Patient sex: F
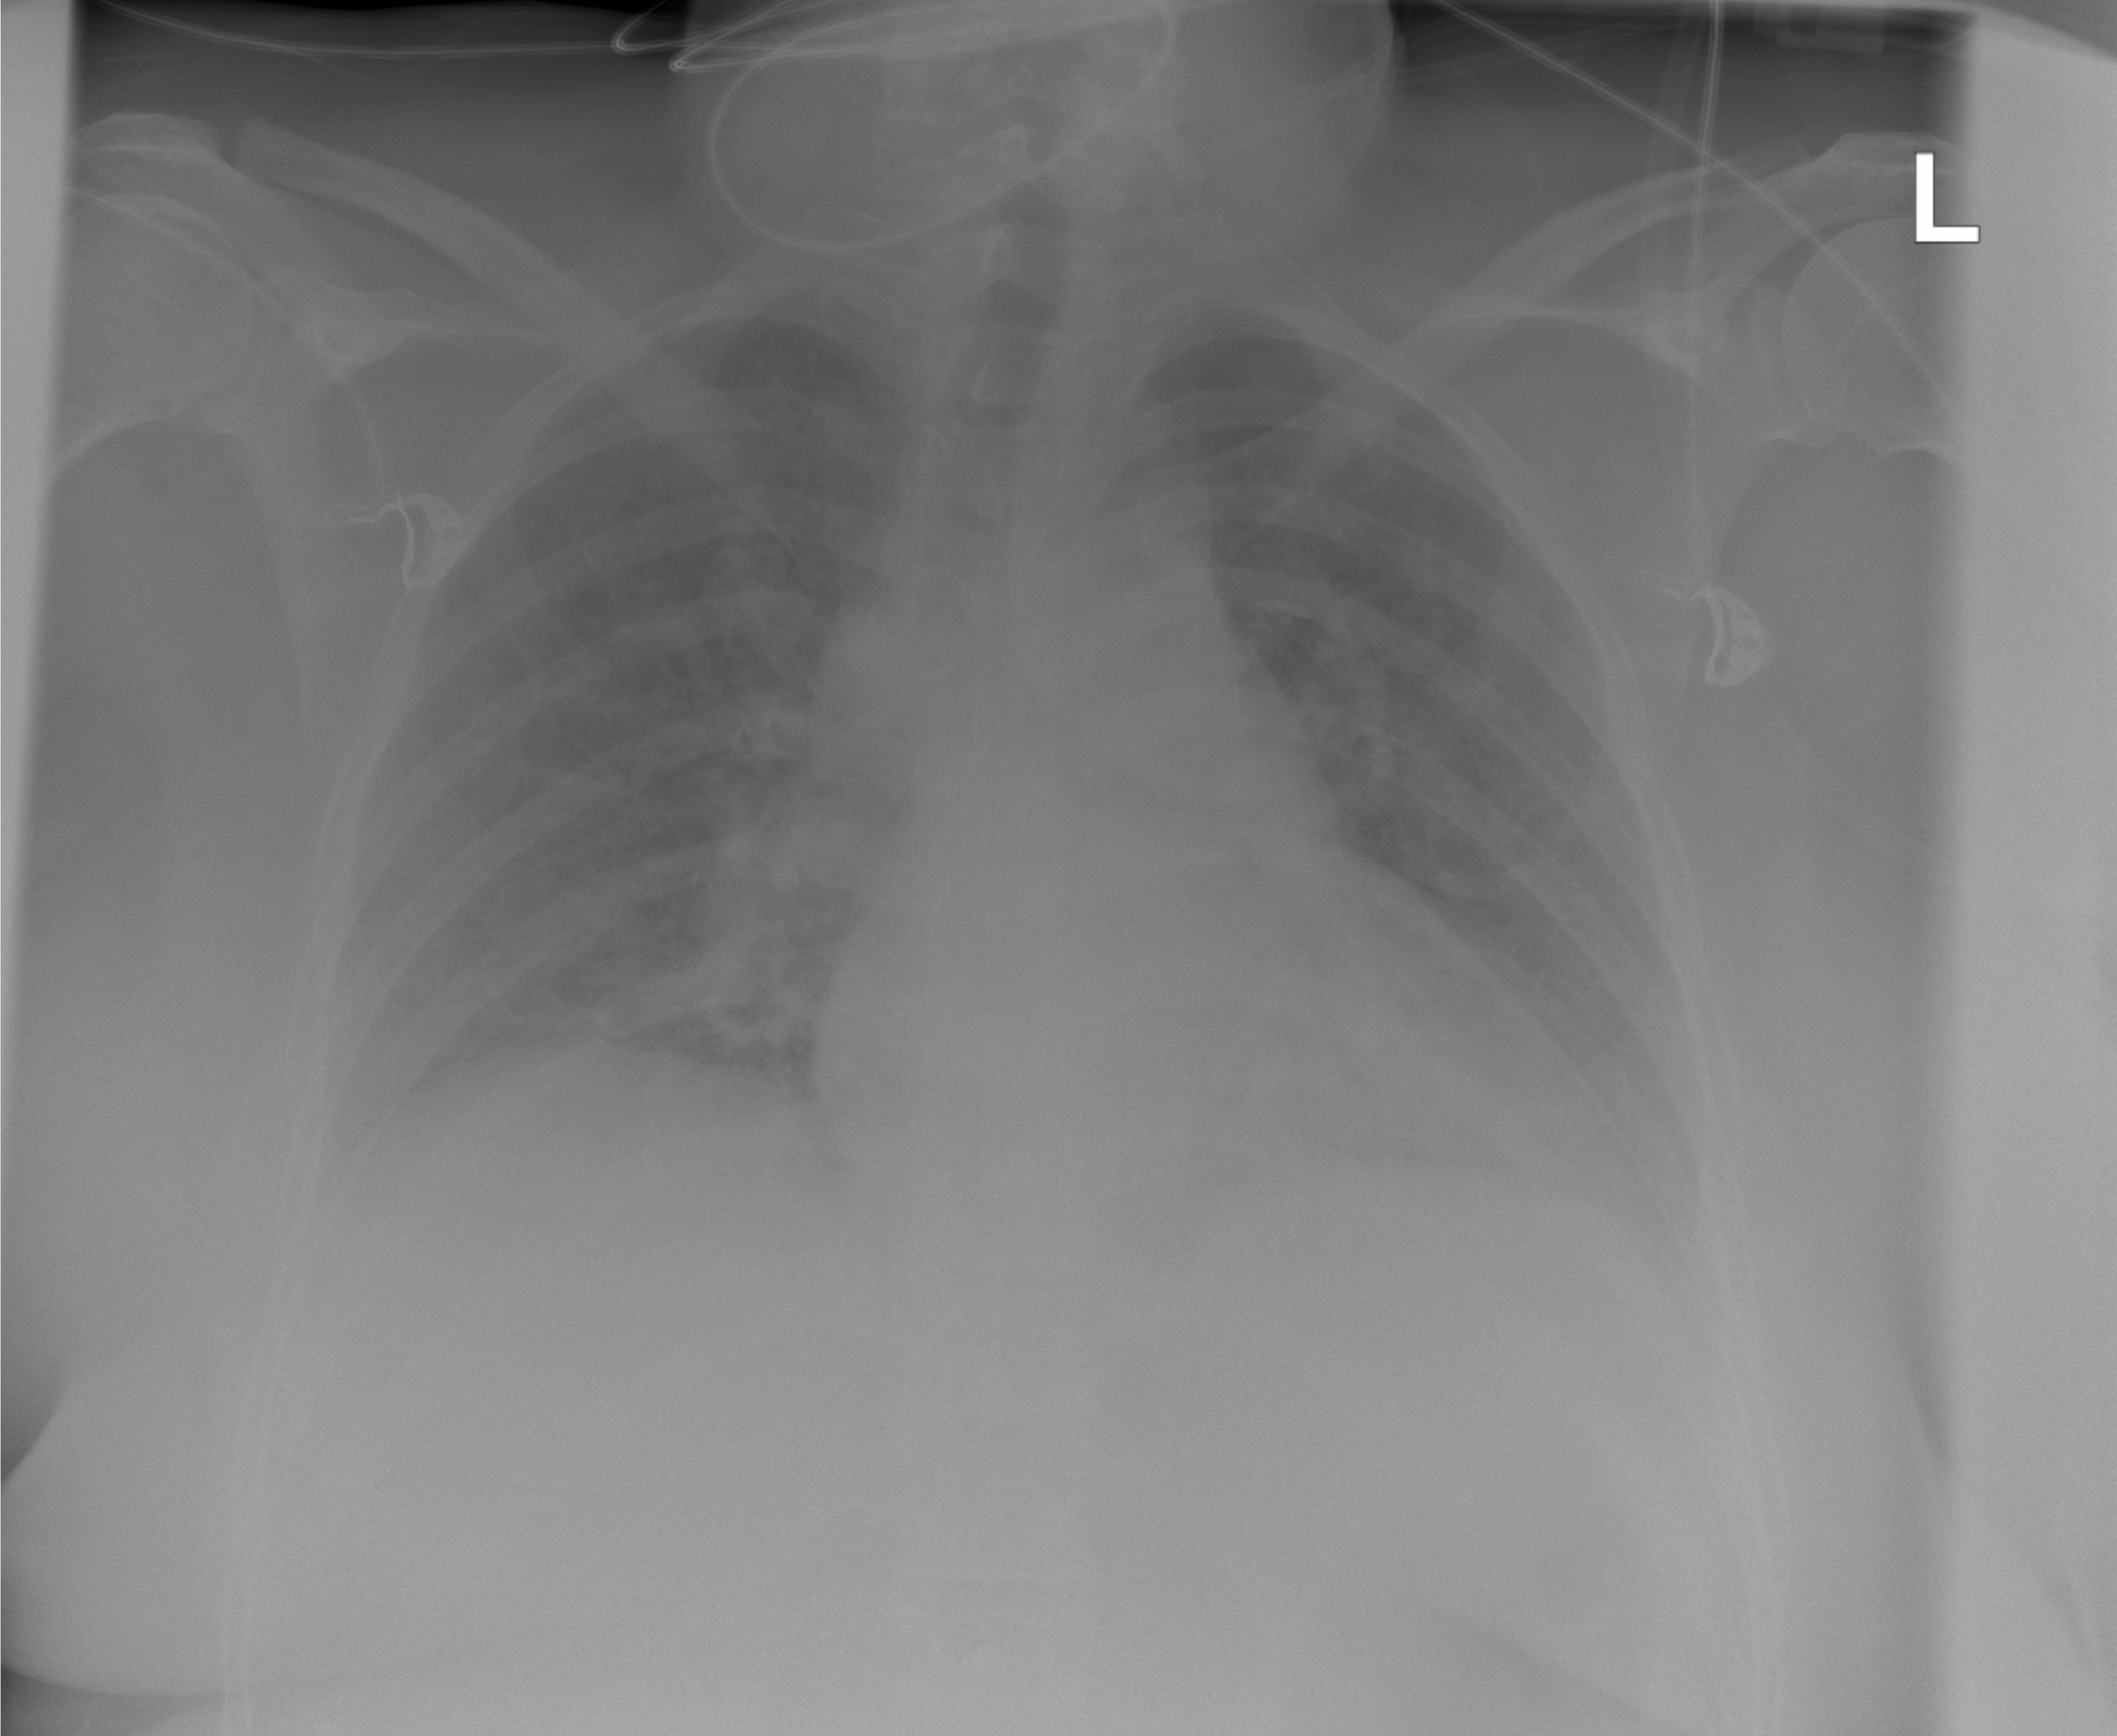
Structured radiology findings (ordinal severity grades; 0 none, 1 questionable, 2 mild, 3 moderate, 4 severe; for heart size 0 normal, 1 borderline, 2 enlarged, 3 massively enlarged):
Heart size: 0
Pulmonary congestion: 2
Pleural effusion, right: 1
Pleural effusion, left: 1
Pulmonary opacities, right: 1
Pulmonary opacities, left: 1
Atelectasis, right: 1
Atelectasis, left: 2